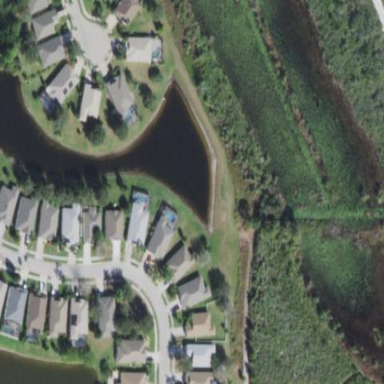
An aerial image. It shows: Retention basin under the landuse category.